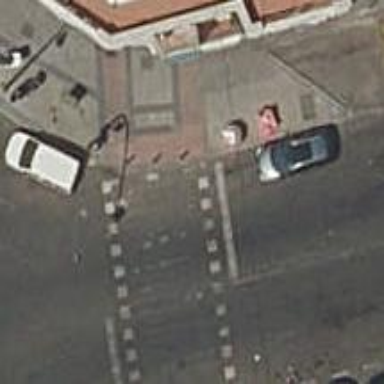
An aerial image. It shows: Crossing on the footway with traffic signals.